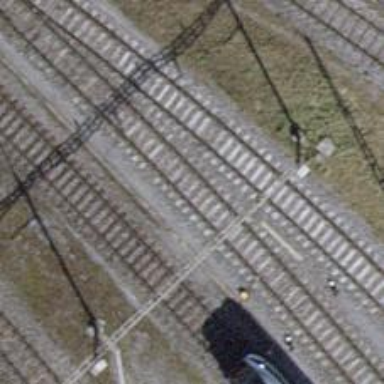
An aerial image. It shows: Railway track with electrified contact lines. This is siding track.